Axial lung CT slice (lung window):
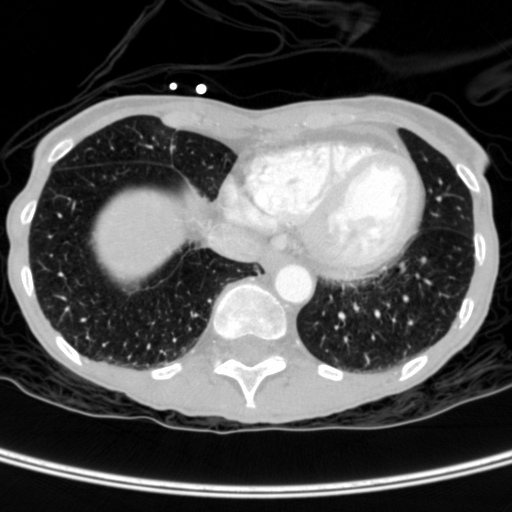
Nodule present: no